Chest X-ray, AP view. Patient: 51 years old, sex F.
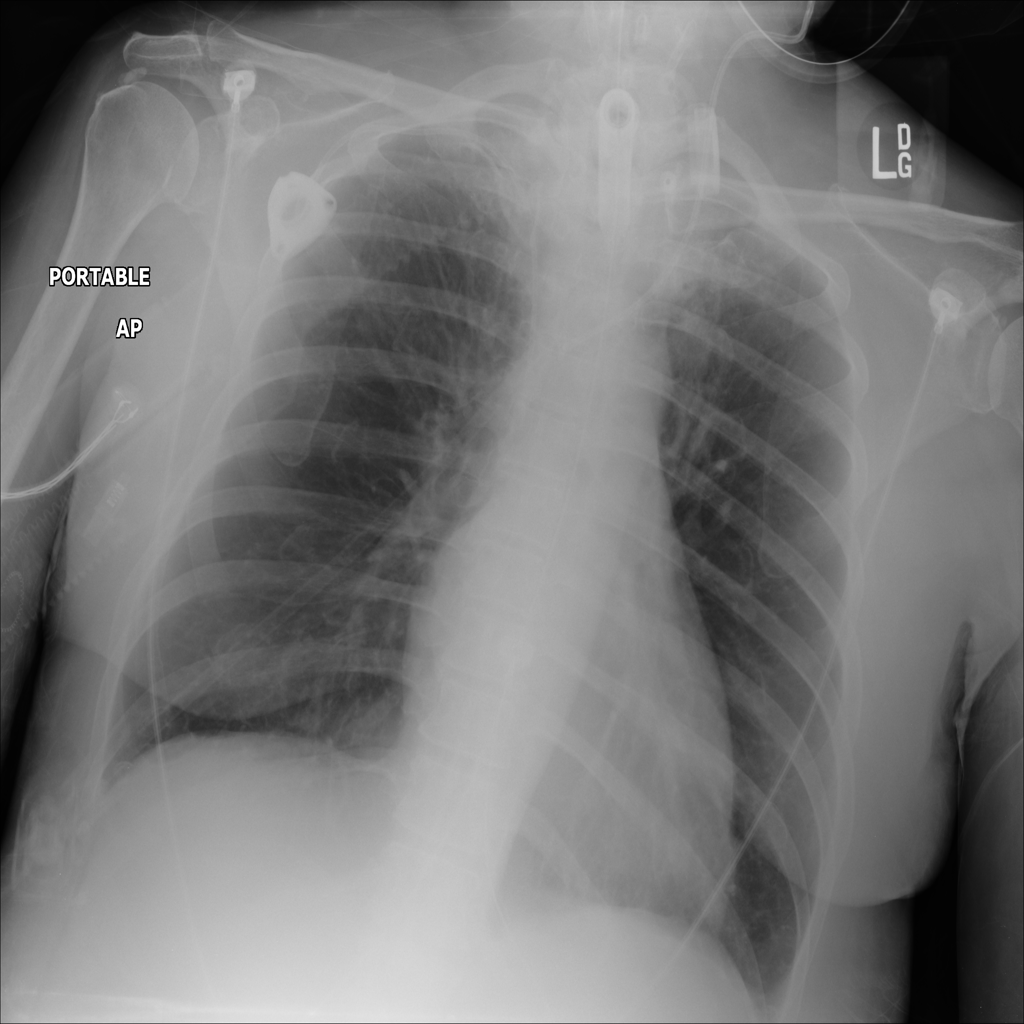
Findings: No Finding